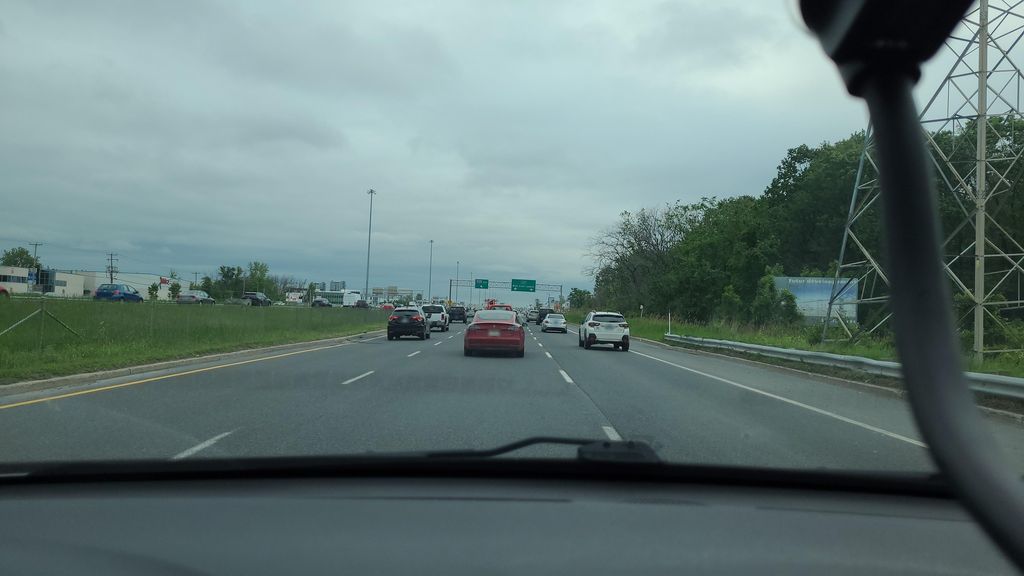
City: montreal